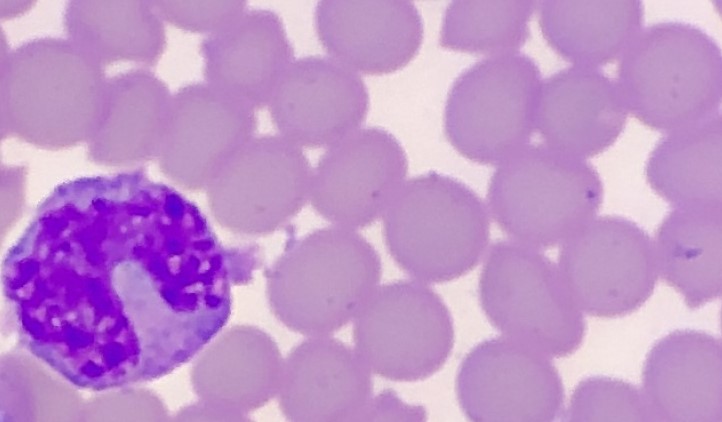
White blood cell type: Monocyte